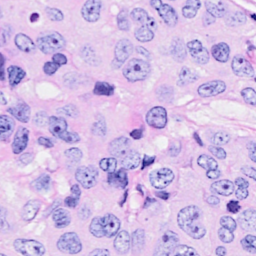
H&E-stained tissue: Breast